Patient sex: F
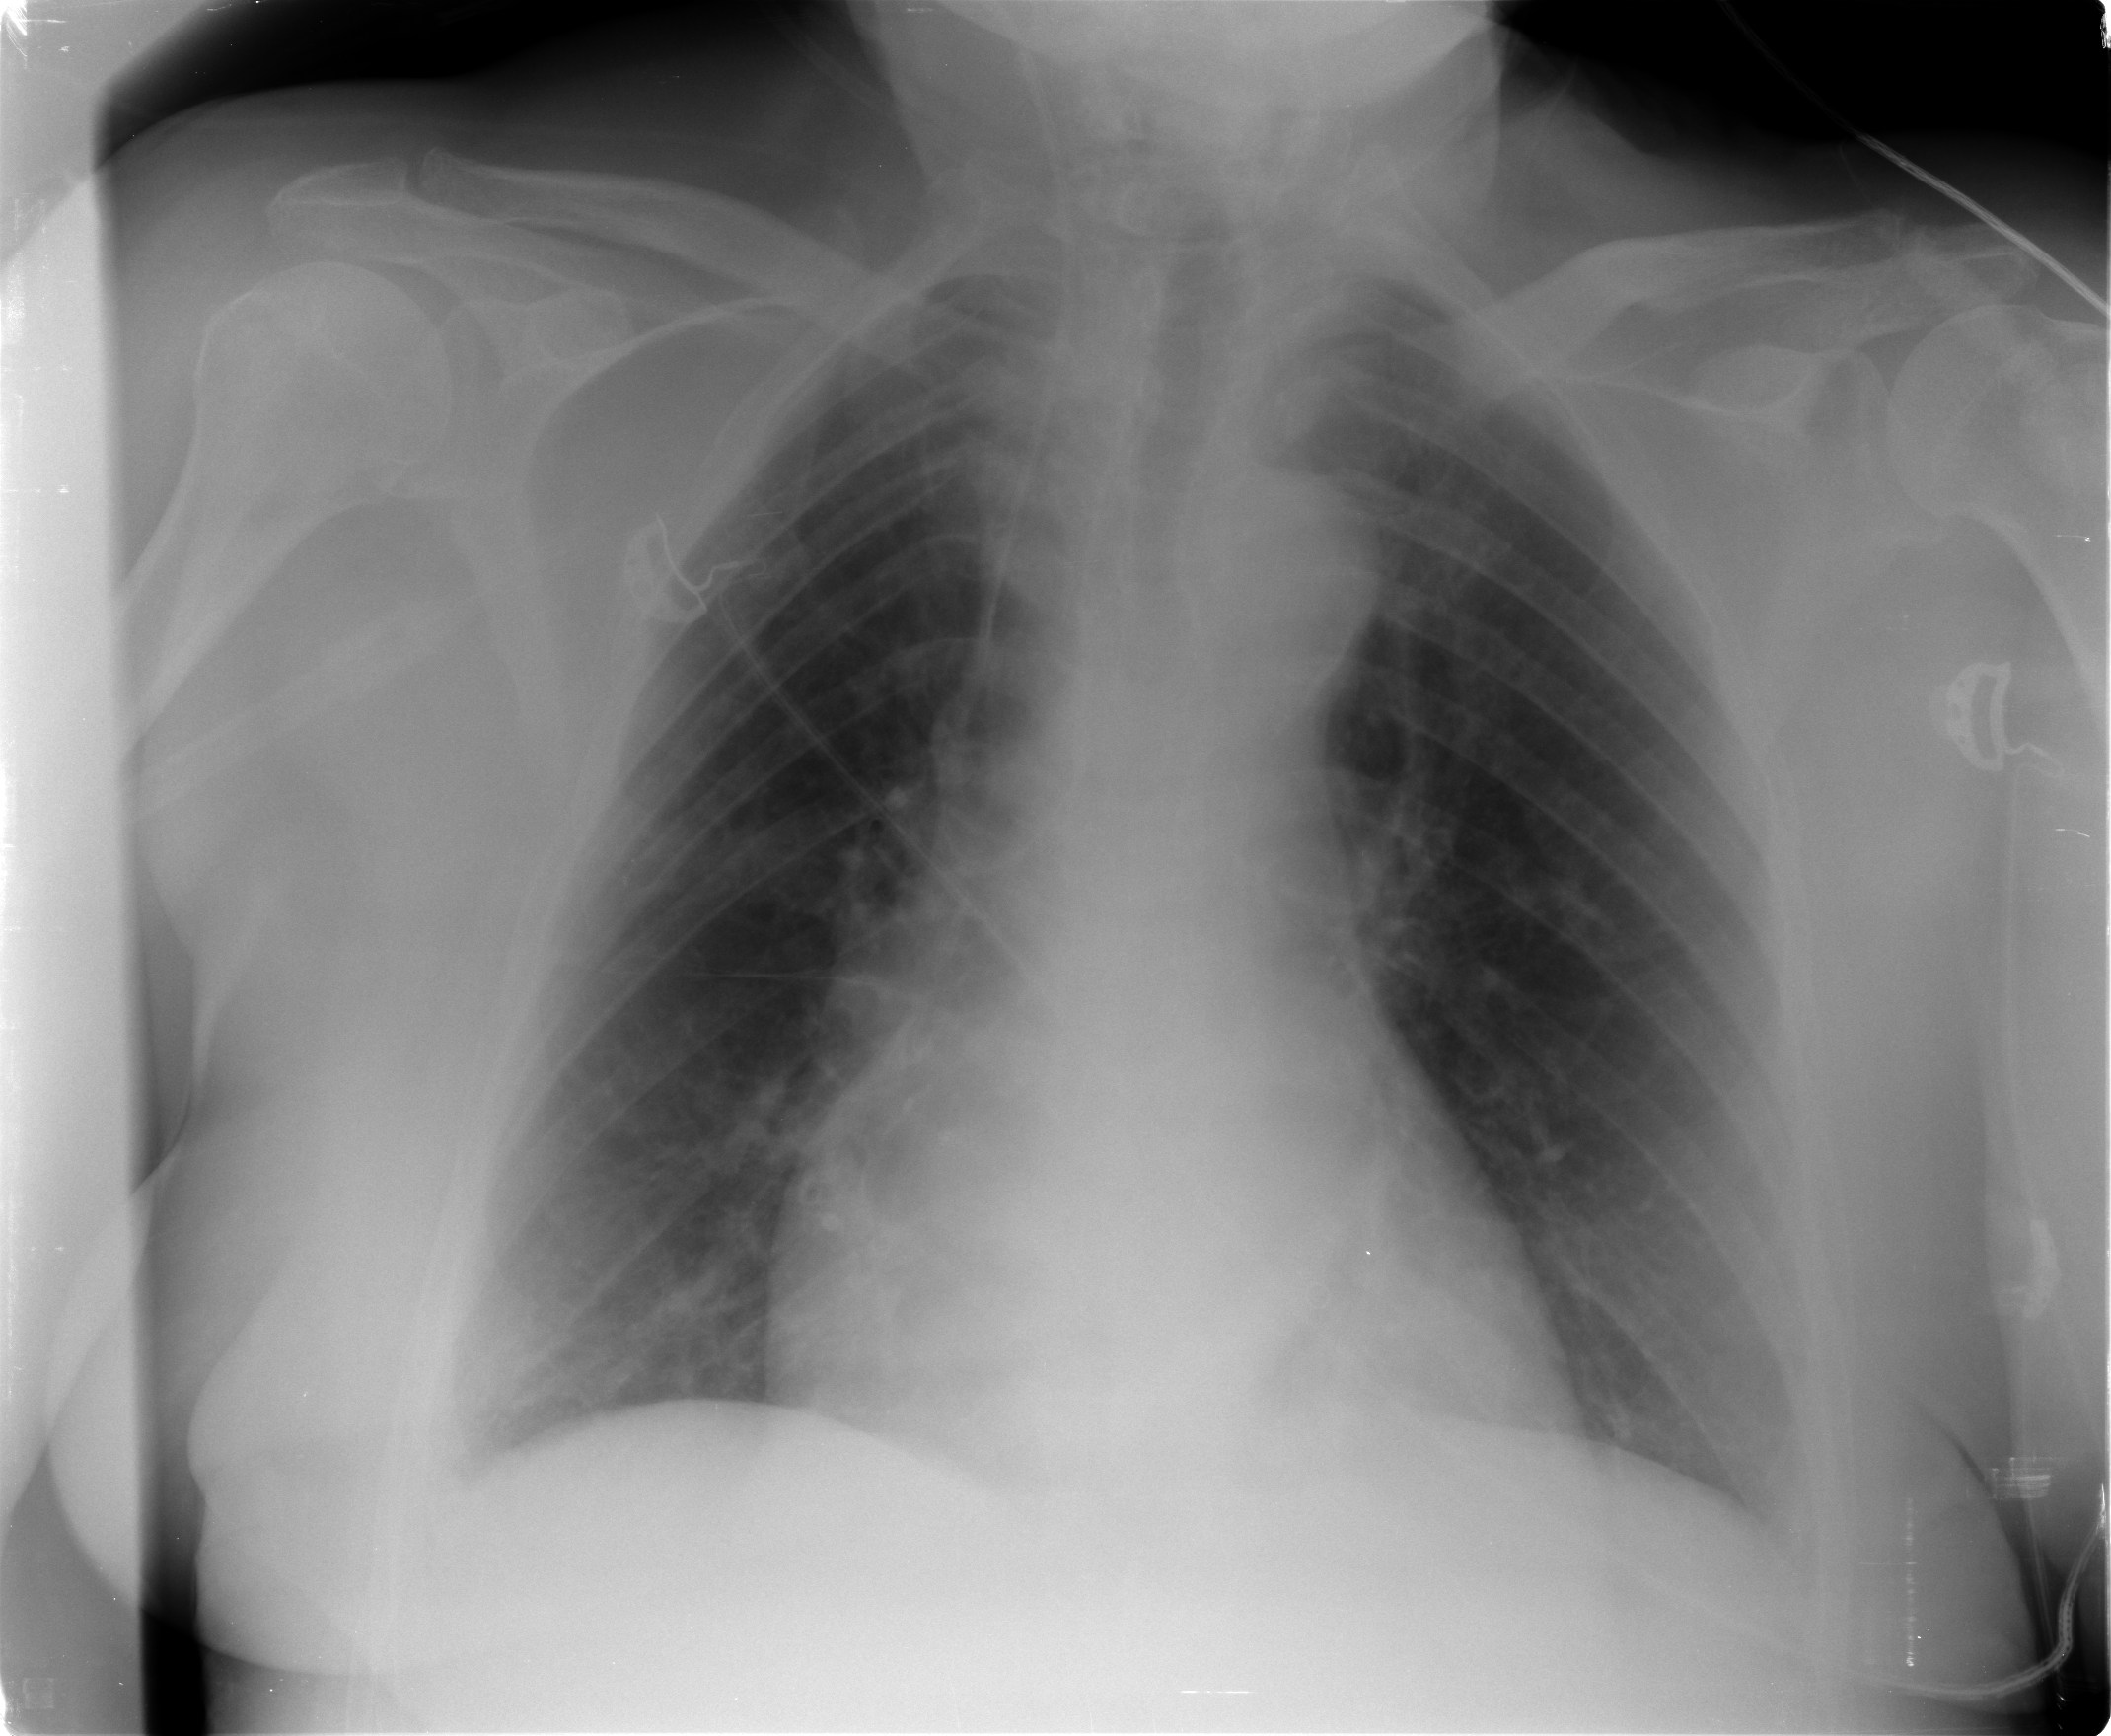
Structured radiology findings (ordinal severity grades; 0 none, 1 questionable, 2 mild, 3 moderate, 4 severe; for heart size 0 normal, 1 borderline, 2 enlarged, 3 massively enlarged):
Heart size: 0
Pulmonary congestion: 0
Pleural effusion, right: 1
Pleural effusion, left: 1
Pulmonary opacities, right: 0
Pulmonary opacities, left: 0
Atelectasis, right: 1
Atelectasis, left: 1